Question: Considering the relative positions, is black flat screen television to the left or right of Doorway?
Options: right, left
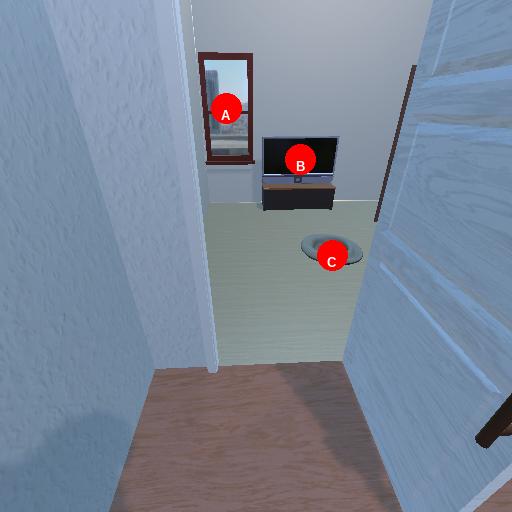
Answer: right